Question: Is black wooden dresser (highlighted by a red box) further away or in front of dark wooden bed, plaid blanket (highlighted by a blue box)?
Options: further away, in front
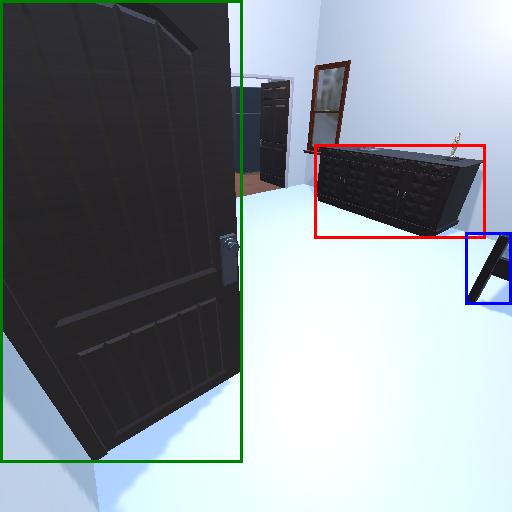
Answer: further away